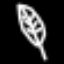
Label: leaf